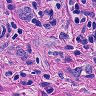
Metastatic tissue present: yes